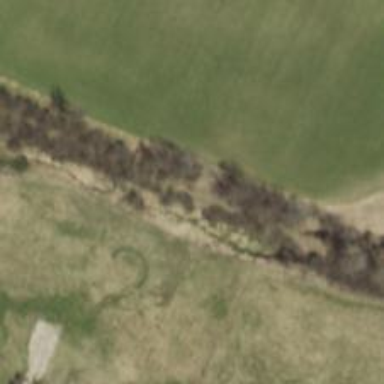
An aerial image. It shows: Abandoned railway.